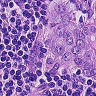
Metastatic tissue present: yes